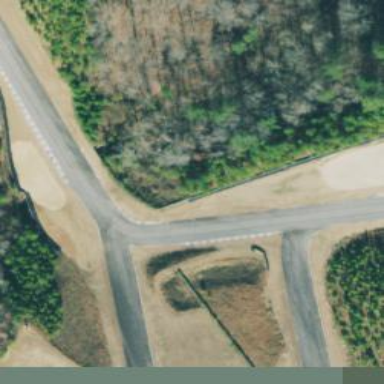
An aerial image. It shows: Raceway for motor sports.